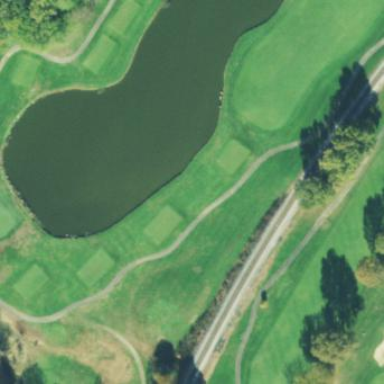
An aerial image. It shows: Golf tee on grassy land.